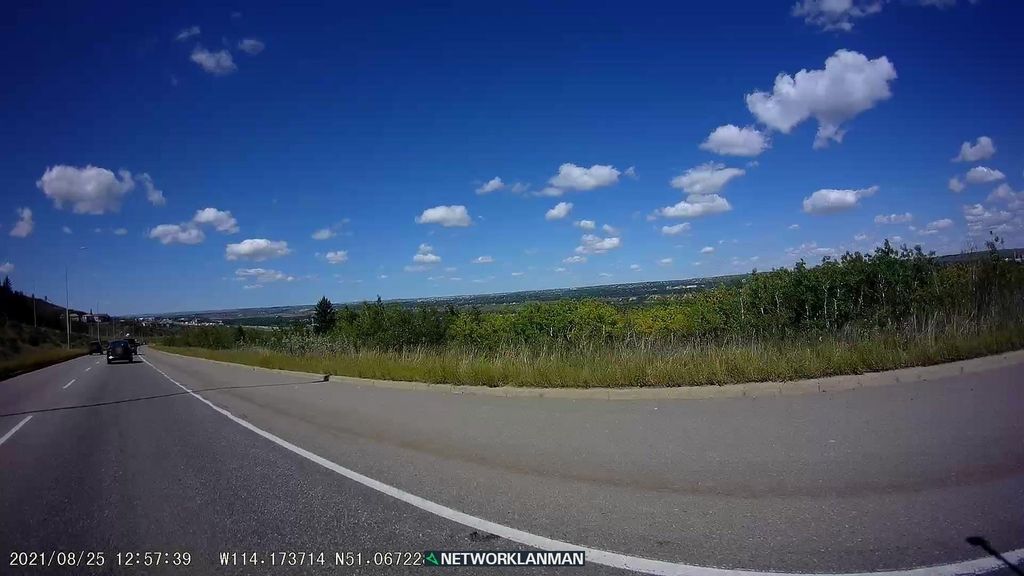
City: calgary